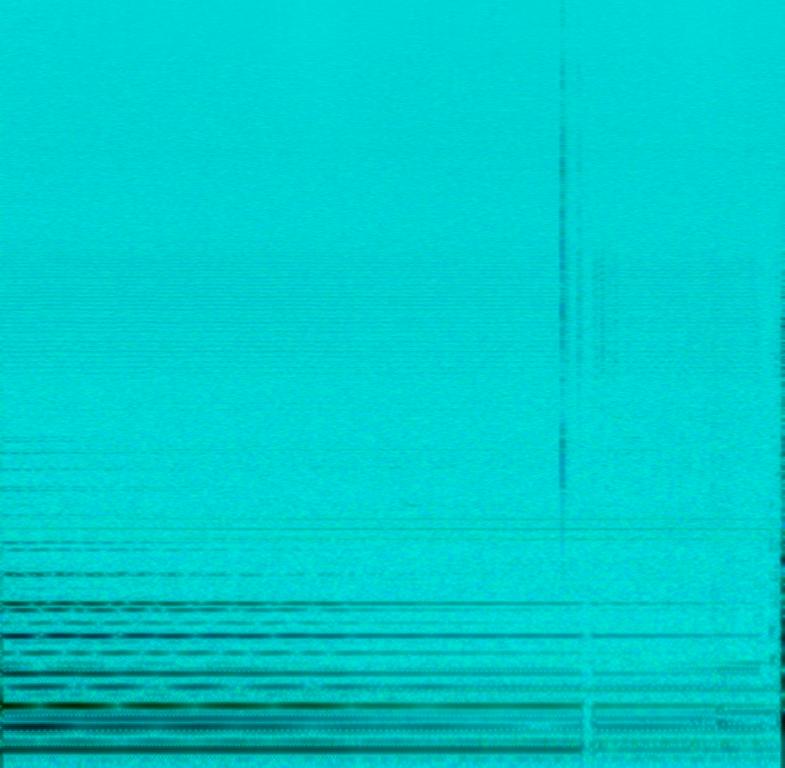
Someone is playing a clean e-guitar with a chorus and tremolo effect. This is an amateur recording.